Field crop: maize
Growth stage: 2
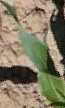
Species: maize